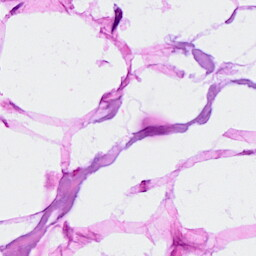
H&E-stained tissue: Breast